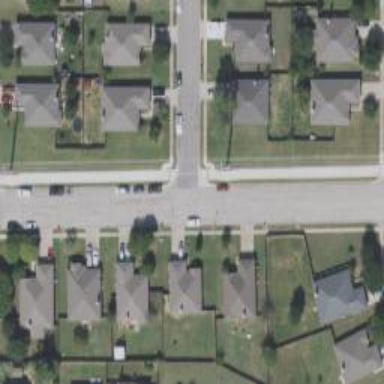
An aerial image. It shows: Residential road.